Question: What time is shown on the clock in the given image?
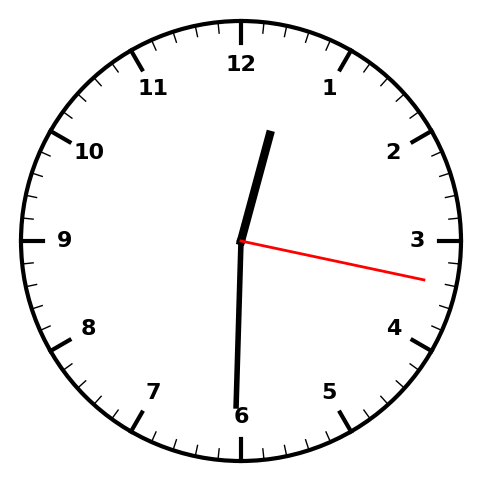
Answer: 12:30:17